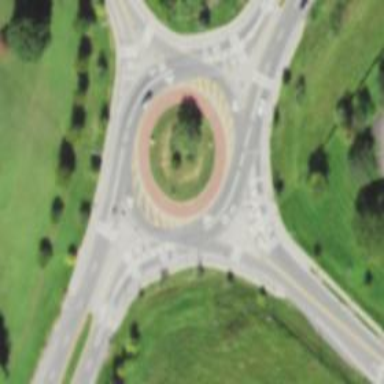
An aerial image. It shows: Roundabout junction on primary highway. It is part of expressway.